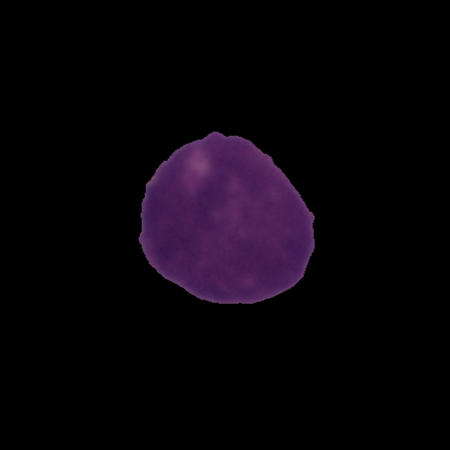
Label: cancer